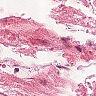
Metastatic tissue present: no